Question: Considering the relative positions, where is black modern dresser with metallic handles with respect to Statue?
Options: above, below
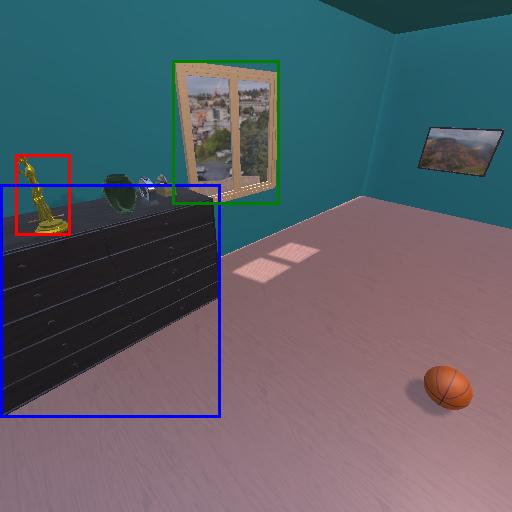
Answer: above